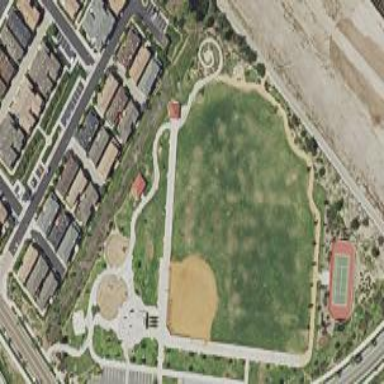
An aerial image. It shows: Baseball pitch for leisure and sports activities.